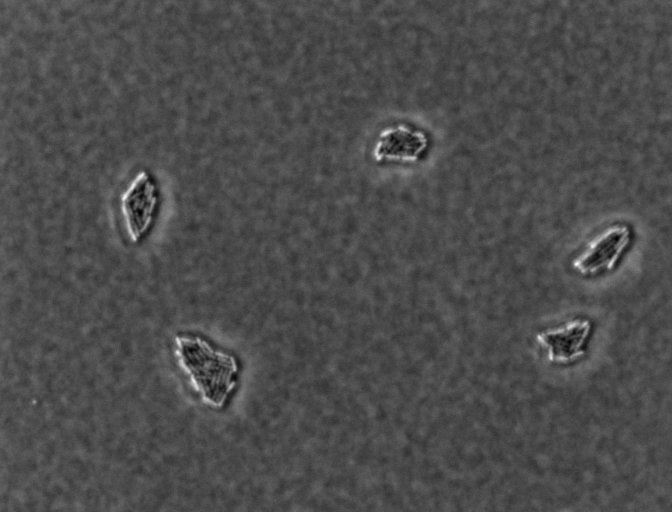
Salmonella enterica Typhimurium